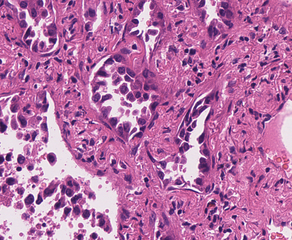
Tumor epithelial tissue: yes
Tumor-associated stroma tissue: yes
Normal tissue: no